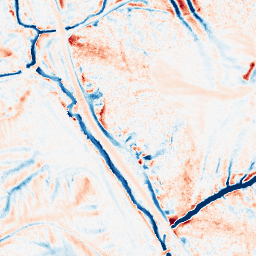
Category: edge_preserving
Decomposition family: median
Decomposition parameters: size: 15
Upsampling method: cubic_catmull_rom
Upsampling parameters: scale: 8
Upsampling scale: 8